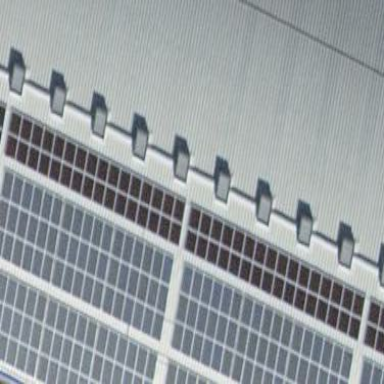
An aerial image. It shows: Solar power generator using photovoltaic panels.